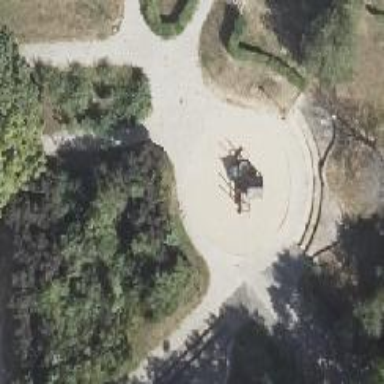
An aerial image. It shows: Playground area for leisure land.